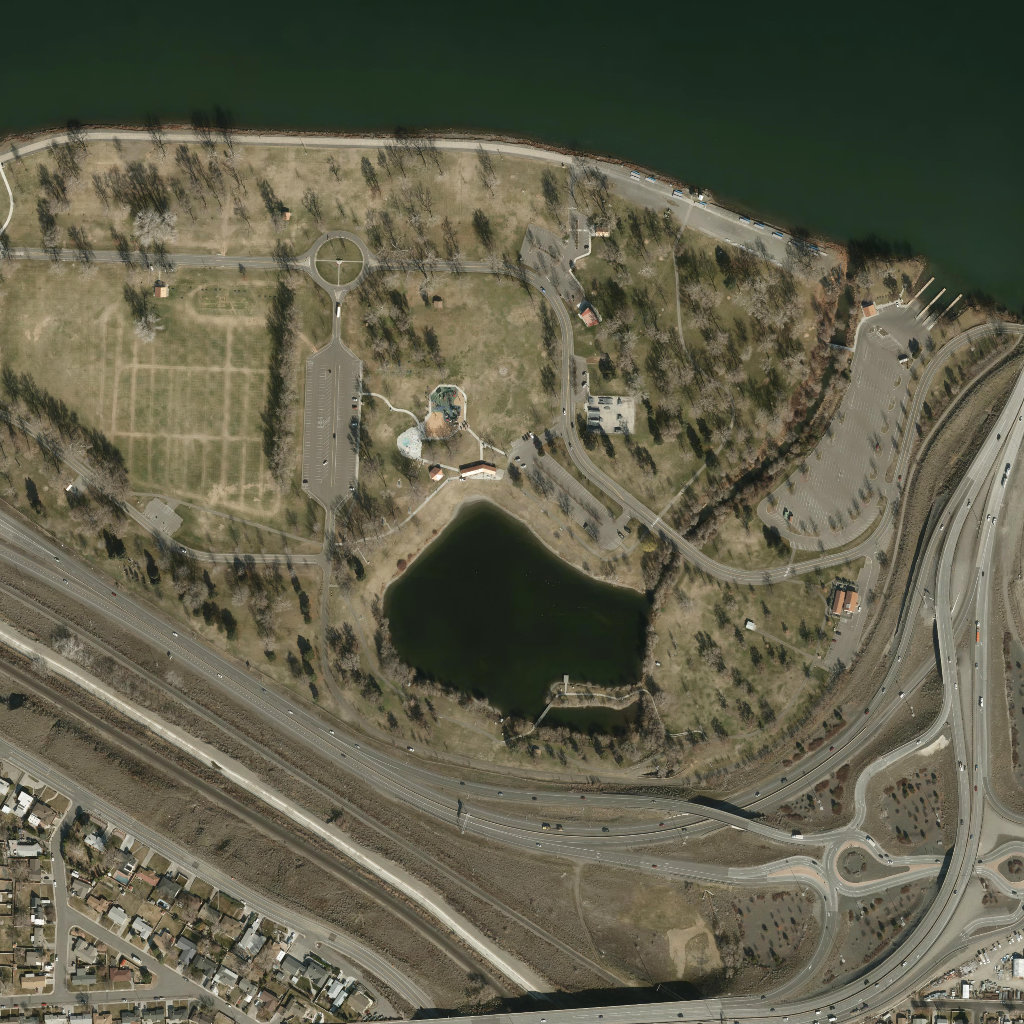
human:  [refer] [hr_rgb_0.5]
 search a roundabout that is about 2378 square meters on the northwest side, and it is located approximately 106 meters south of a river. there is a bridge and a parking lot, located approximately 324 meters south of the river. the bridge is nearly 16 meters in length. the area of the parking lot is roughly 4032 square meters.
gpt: <box>[[29, 21, 36, 29, 0]]</box>

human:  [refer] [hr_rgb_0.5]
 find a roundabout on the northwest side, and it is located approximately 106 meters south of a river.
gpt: <box>[[29, 21, 36, 29, 0]]</box>